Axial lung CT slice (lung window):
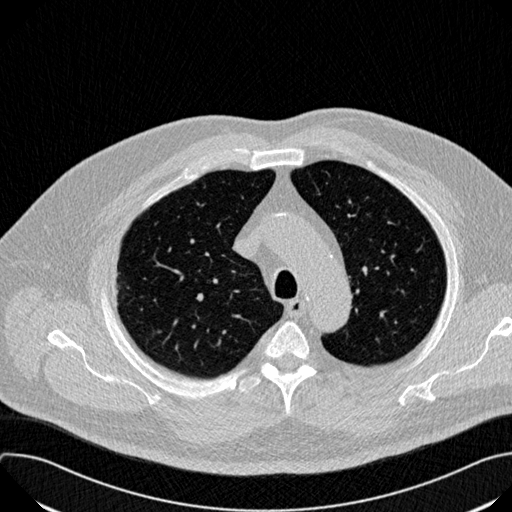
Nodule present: no